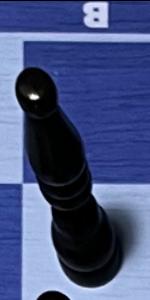
Label: Bishop_Black